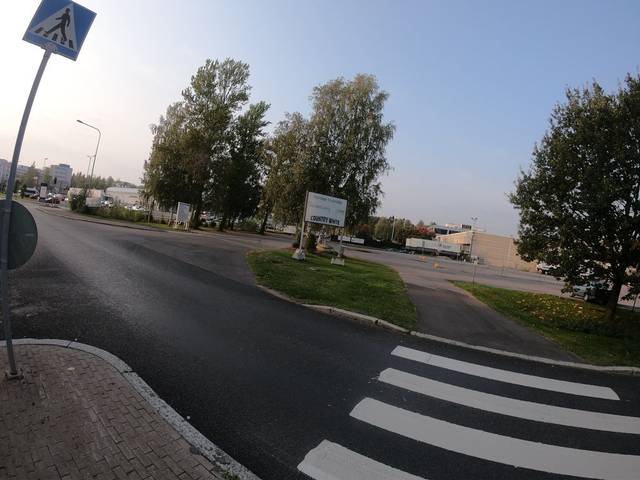
Region: Finland
Coordinates: 60.204, 24.77